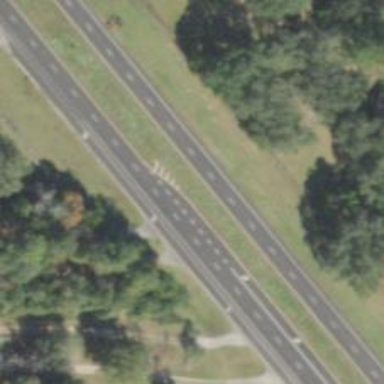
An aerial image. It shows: Trunk link highway.